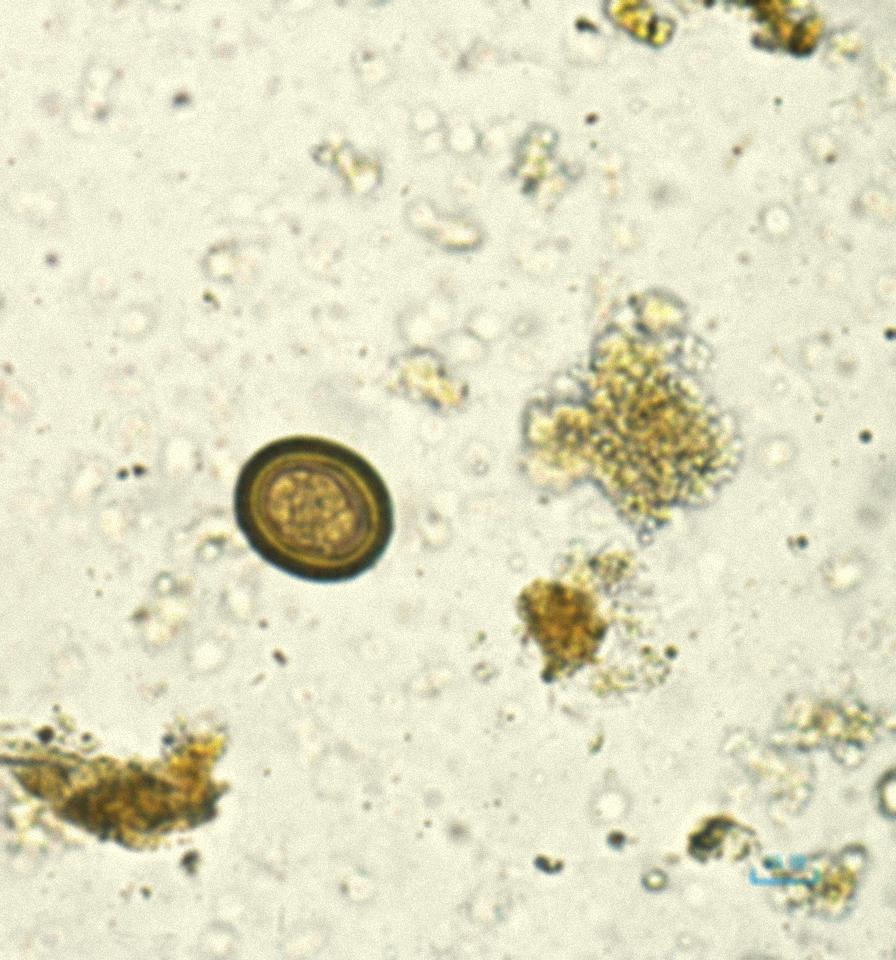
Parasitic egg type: Taenia spp. egg